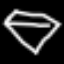
Label: diamond